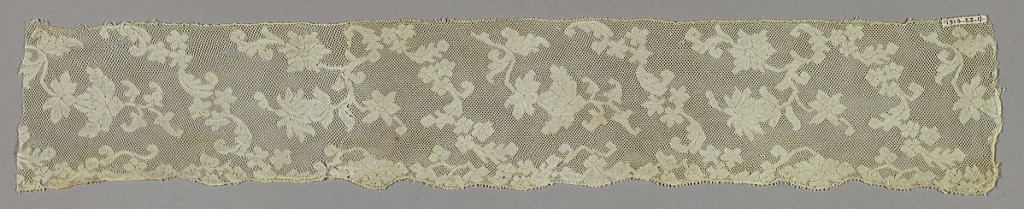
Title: Edge
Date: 18th century
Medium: Technique: bobbin lace (Valenciennes ground)
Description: Valenciennes